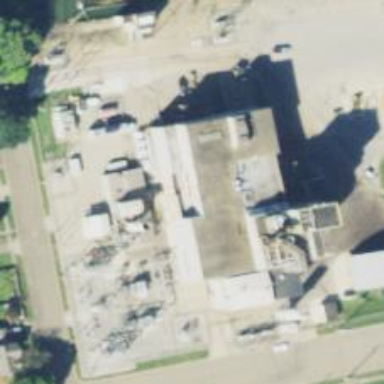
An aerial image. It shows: Steam turbine generator.